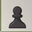
Piece: bP